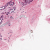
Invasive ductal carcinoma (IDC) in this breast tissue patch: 0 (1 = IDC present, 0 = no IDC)